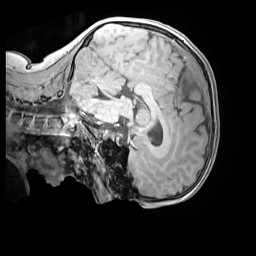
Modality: MP2RAGE
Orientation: sagittal
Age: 10
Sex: male
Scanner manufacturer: siemens
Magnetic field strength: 3 T
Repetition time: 4 s
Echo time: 0.00303 s